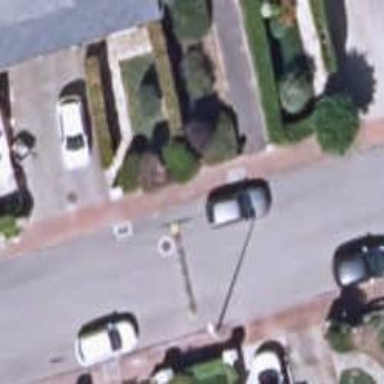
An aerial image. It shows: Residential road with asphalt surface. Both sides have sidewalks.